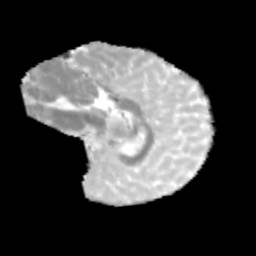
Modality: MD
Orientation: sagittal
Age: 12
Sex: male
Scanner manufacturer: siemens
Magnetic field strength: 3 T
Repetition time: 3.8 s
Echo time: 0.07 s